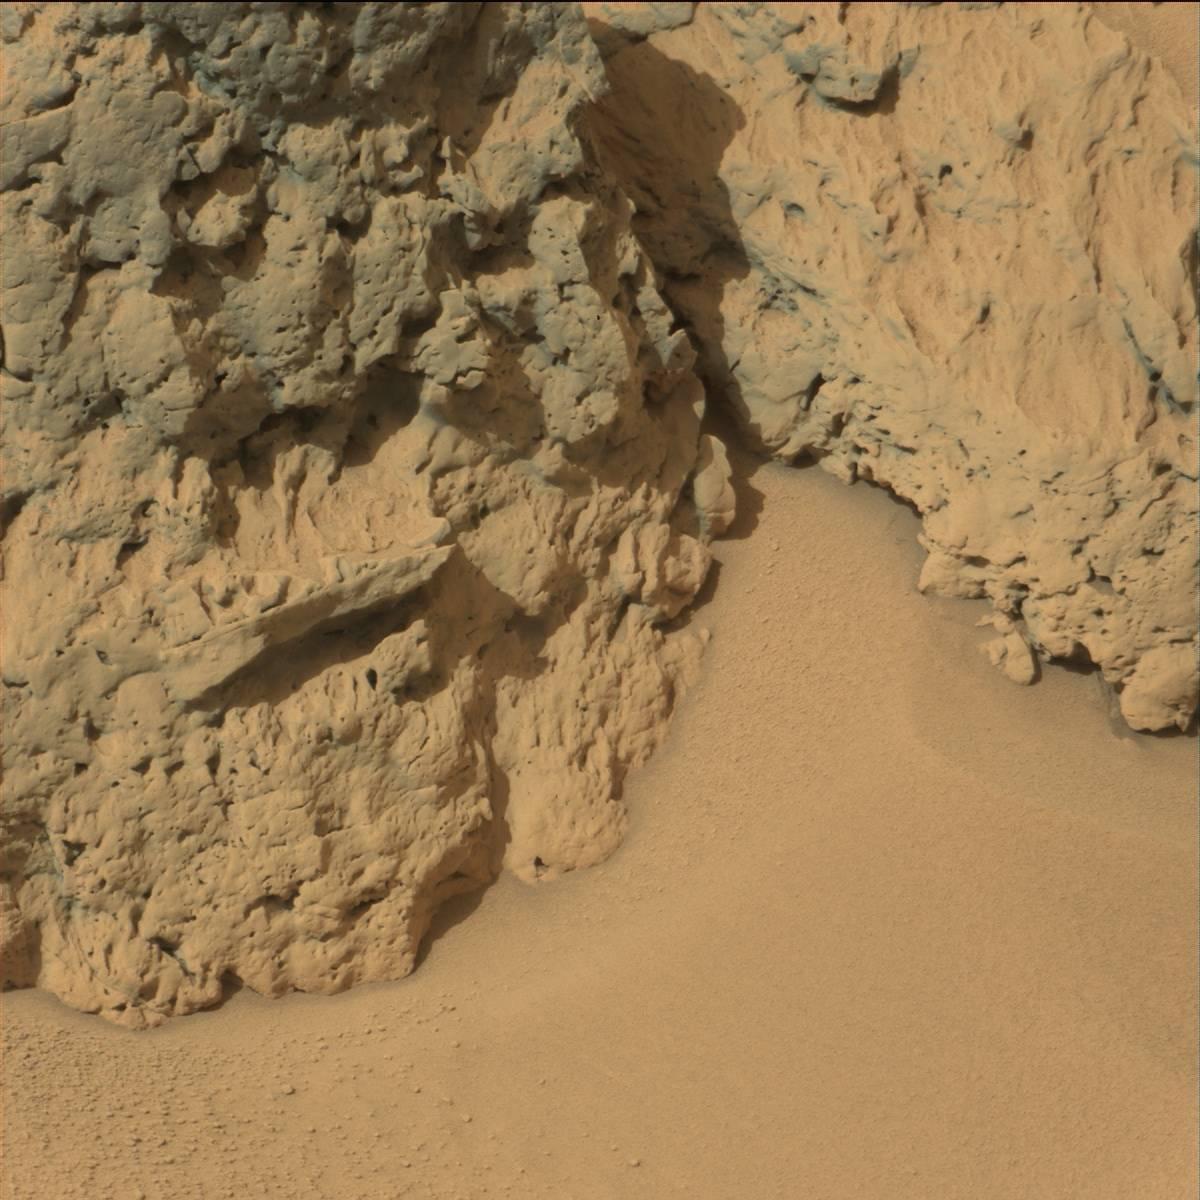
Terrain classes present: Rock, Sand / Soil